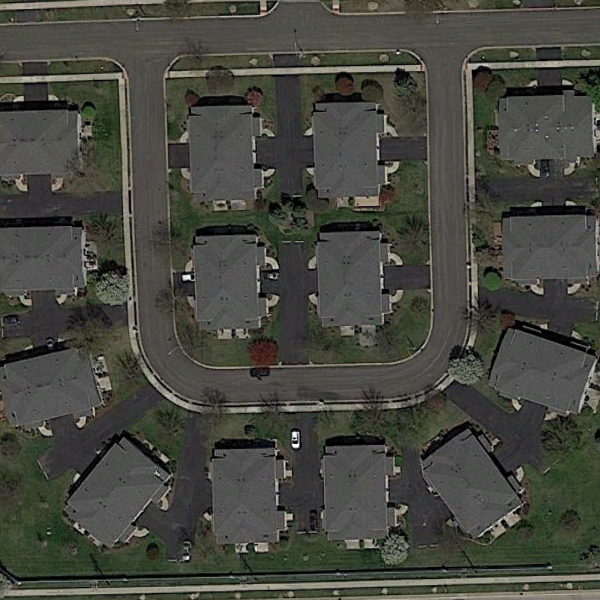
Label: MediumResidential